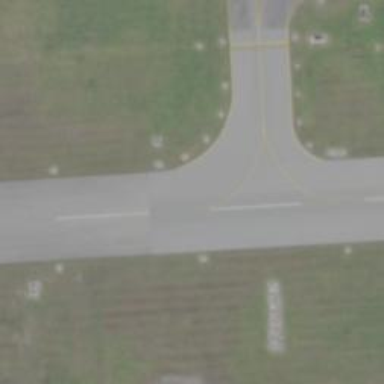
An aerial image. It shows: Image of taxiway at airport.